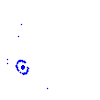
Particle: proton